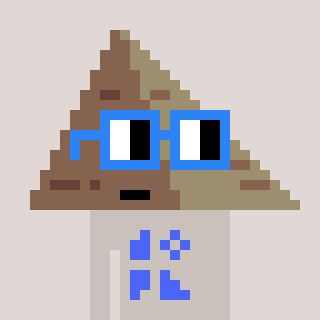
a pixel art character with square blue glasses, a pyramid-shaped head and a foggrey-colored body on a warm background